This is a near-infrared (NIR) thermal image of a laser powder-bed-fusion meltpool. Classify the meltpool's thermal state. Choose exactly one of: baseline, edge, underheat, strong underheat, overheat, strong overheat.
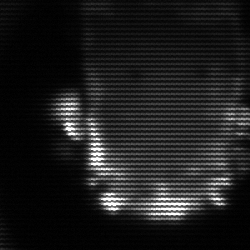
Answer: baseline